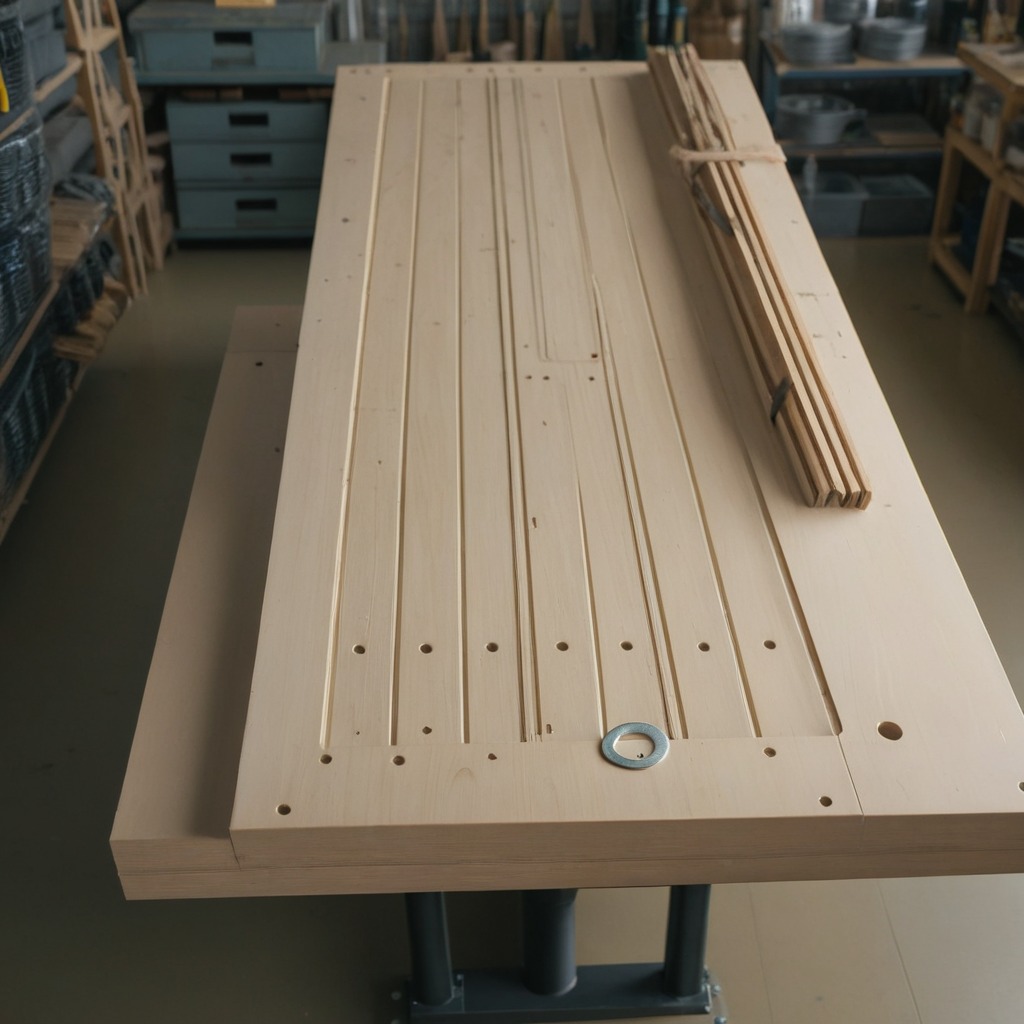
A flat metal washer lying on a workbench inside a coastal fishing gear workshop.